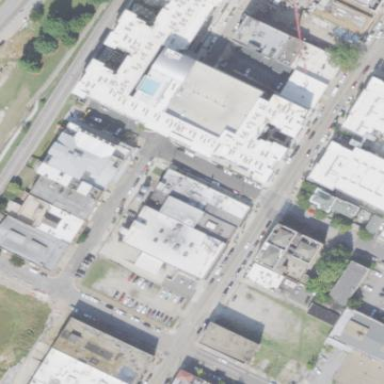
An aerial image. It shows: Building.